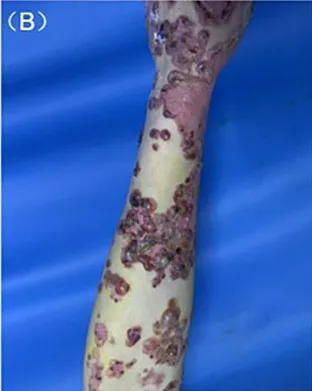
Clinical presentation before and after treatment. (B) Diffuse tense bullae or vesicles containing serous or bloody fluid on edematous erythematous base.
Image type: radiology (ultrasound)